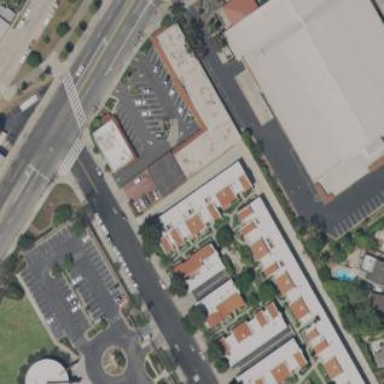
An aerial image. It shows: Retail building.